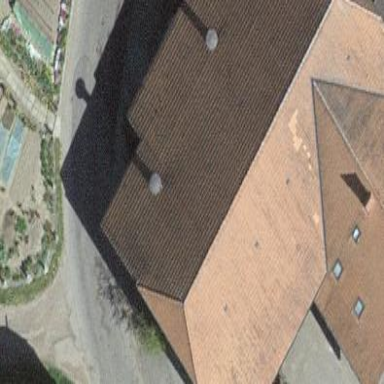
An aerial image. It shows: Farm building.